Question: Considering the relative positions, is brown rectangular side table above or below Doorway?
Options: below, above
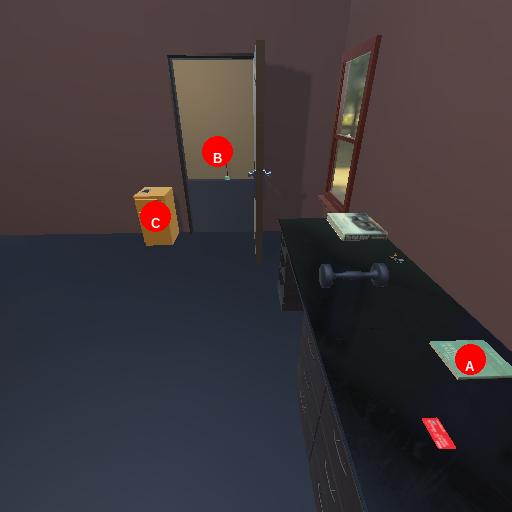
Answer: below